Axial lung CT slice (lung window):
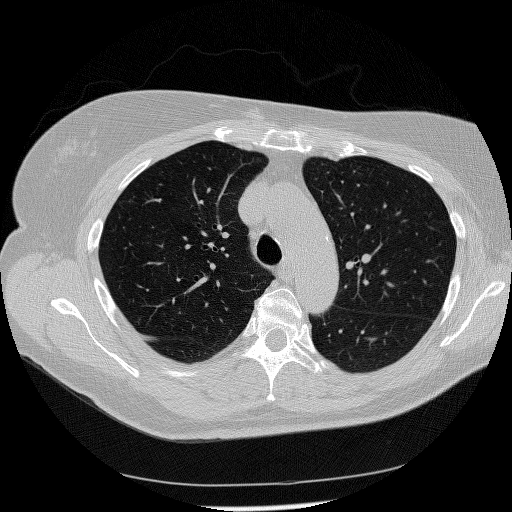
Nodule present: no